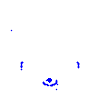
Particle: electron